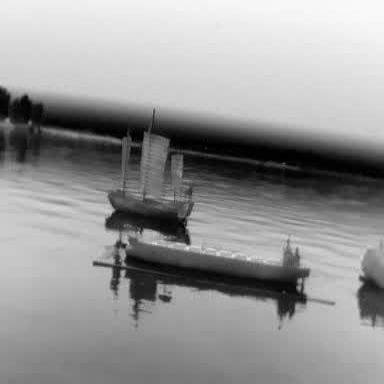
There is a sailboat in the infrared image.